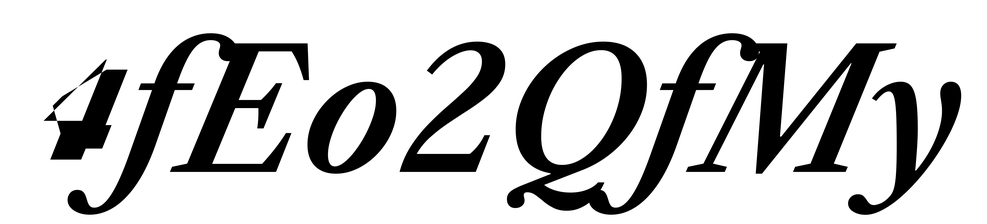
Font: LibreCaslonText-Italic_SemiBold_Italic